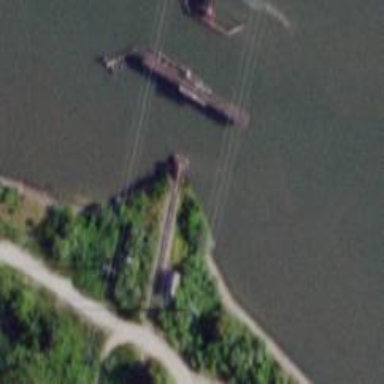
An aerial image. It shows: Disused railway bridge that is movable and of the swing type.